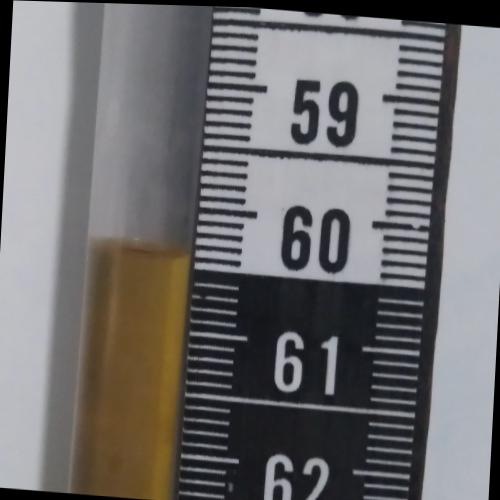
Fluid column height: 60.4 cm